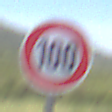
Verkehrszeichen: Geschwindigkeit100
Umgebung: Outdoor, RoadRail
Tageszeit: MorningAfternoon
Wetter: PartlyCloudy
Licht: Natural
Jahreszeit: NotSpecified
Kontrast: HighContrast